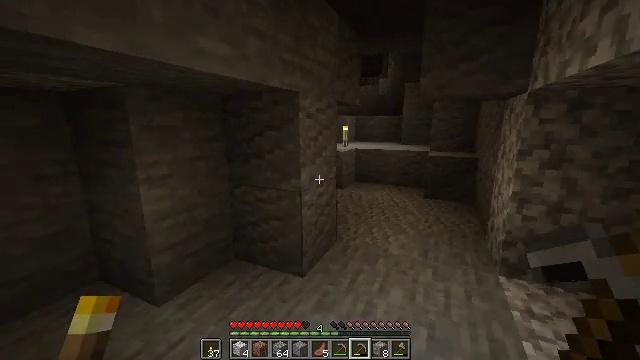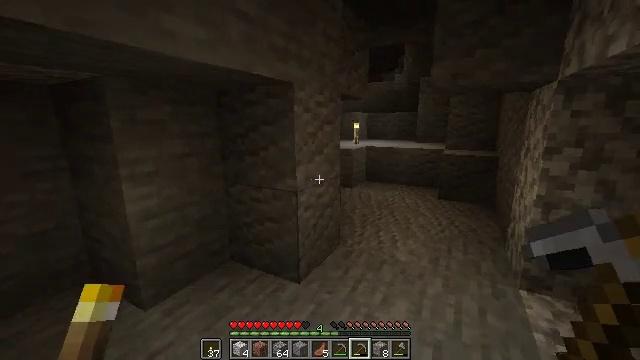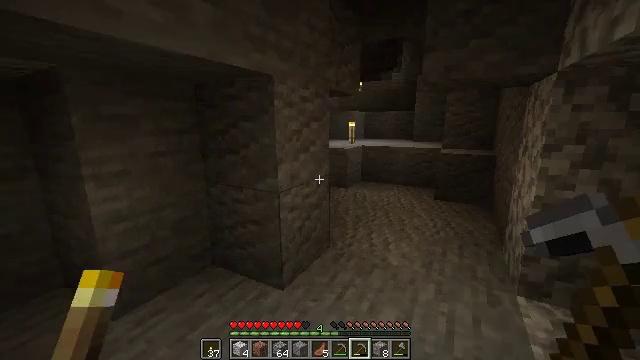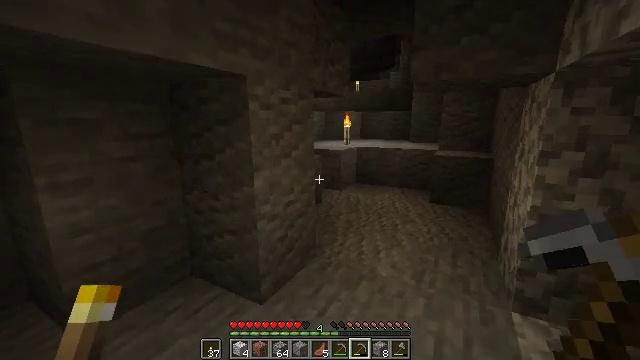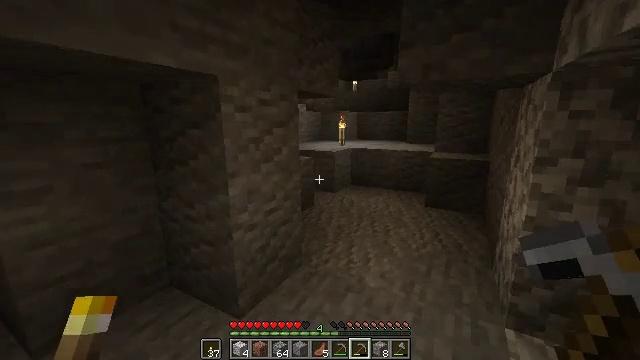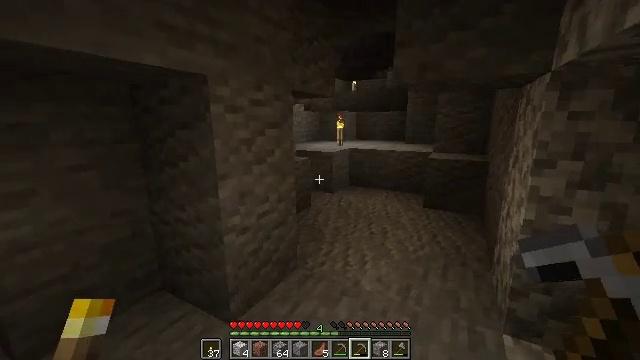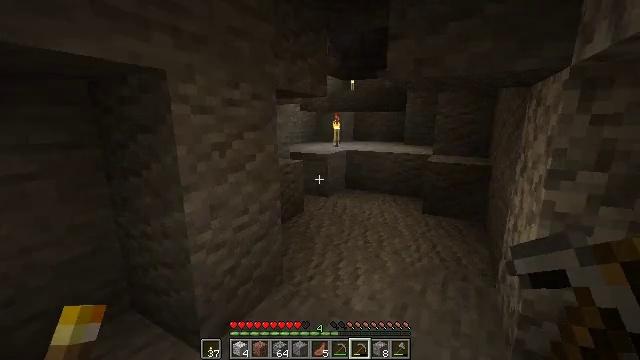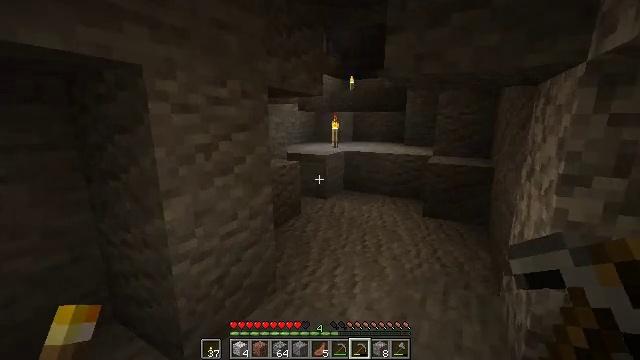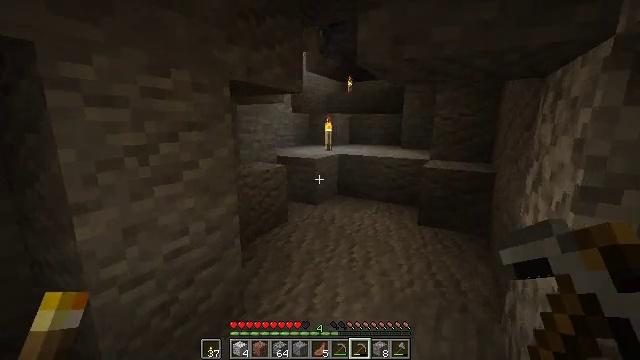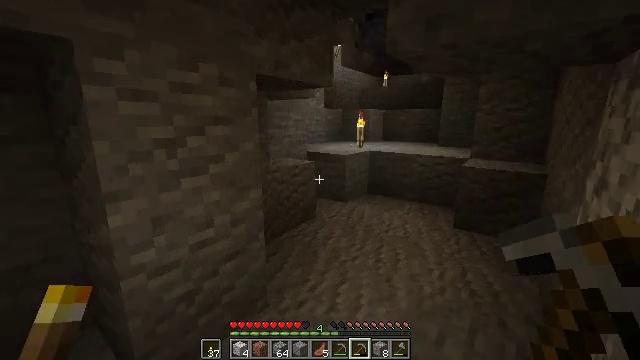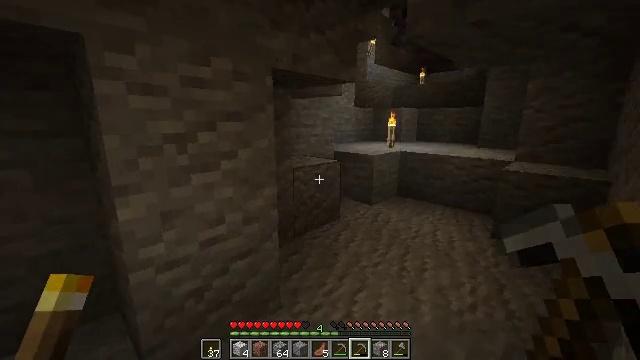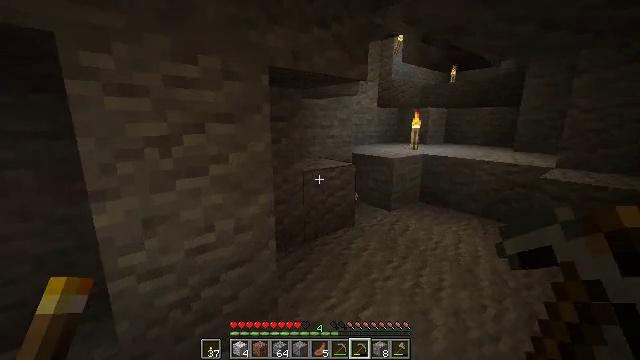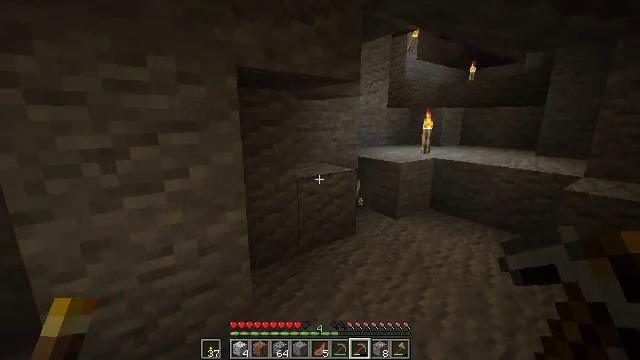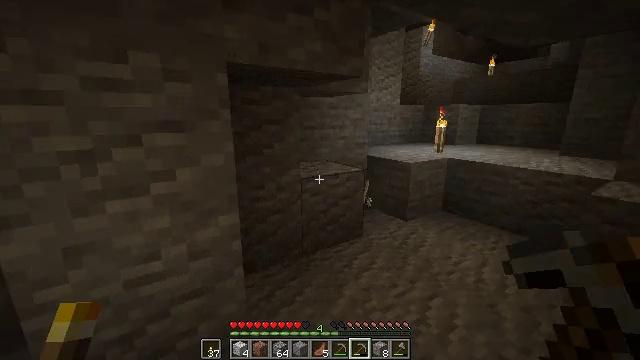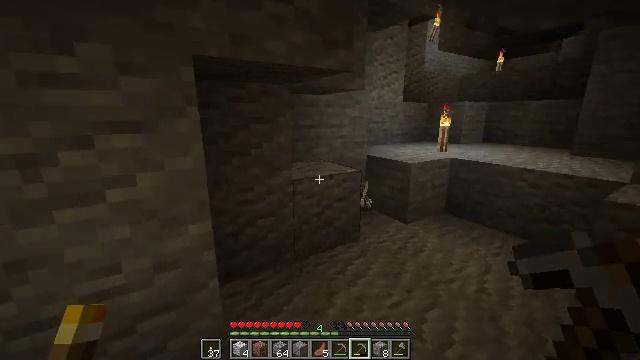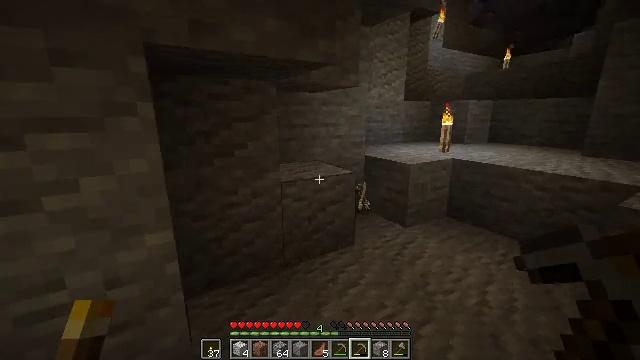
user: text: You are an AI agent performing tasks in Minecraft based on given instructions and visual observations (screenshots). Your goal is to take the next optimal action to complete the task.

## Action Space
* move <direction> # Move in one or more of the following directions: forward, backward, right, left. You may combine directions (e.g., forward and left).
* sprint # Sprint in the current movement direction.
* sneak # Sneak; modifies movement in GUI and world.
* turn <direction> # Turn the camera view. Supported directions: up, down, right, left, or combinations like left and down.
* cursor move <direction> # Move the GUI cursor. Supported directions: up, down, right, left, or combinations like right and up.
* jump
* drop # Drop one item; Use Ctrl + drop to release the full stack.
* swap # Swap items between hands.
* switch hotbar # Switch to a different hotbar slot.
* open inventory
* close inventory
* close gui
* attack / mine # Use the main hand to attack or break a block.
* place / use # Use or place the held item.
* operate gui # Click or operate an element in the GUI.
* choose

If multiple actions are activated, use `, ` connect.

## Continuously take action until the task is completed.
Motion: motion action
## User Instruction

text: Drop gravel.
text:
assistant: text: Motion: move forward and move right, turn left
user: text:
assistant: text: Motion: move forward and move right
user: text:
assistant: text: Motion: move forward and move right
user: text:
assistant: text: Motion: move forward and move right
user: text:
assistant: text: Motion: move forward
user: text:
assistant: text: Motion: move forward
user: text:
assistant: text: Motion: move forward and move right
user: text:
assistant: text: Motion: move forward and move right
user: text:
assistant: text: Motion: move forward and move right, turn left
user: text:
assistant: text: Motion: move forward and move right, turn left
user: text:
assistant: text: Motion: move forward and move right, turn left
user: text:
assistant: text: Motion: move forward and move right, turn left
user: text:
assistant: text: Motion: move forward and move right, turn left
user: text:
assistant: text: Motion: move forward and move right, turn left
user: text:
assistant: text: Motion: move forward and move right, turn left
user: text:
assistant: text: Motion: move forward and move right
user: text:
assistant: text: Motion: move forward and move right
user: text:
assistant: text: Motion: move forward and move right, turn left
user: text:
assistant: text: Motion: move forward and move right, turn left
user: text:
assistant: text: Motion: move forward and move right
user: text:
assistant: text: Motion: move forward and move right, turn left
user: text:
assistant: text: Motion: move forward and move right
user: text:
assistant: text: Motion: move forward and move right
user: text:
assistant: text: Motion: move forward and move right, turn left
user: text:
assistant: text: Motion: move forward and move right, turn left
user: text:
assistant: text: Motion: turn left
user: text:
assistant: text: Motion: open inventory
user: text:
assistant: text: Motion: open inventory
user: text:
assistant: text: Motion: open inventory
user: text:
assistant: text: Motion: no_op